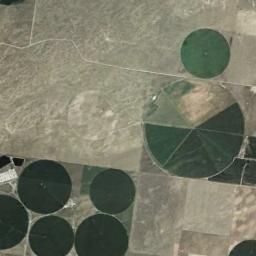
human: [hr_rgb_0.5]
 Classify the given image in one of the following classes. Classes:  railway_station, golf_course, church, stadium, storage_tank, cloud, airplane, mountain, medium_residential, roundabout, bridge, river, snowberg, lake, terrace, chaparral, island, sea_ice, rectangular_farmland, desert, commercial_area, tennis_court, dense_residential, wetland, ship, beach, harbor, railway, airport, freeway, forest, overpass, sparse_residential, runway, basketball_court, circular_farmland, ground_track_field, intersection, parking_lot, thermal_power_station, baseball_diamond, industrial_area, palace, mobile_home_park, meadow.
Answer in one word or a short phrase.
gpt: circular_farmland